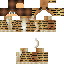
A male human skin with medium skin, wearing brown long hair dressed in a blue hoodie and brown pants, featuring a closed mouth.